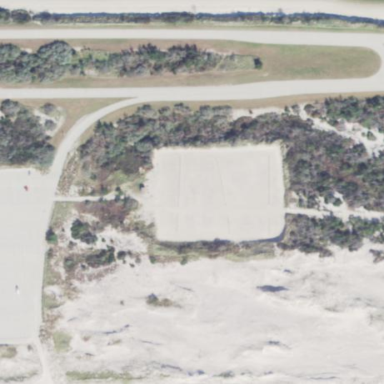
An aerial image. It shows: Beach volleyball pitch for leisure land.